Field crop: maize
Growth stage: 1
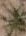
Species: salsola